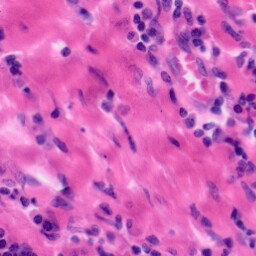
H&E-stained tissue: Tonsil